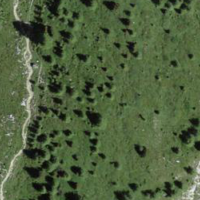
EUNIS habitat code: 26
Species observed at this site:
Dryas octopetala